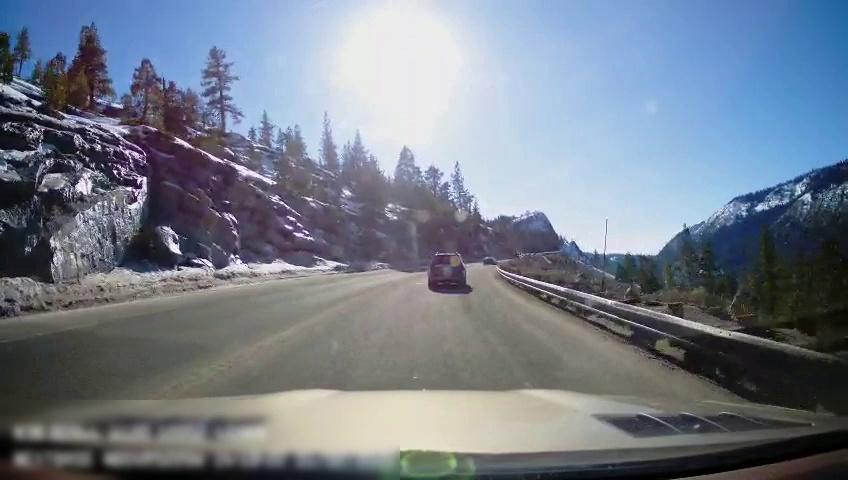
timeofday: Day
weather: Sunny
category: Drivable Space
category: Vehicles | SUV
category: Vehicles | Car